Question: What level number is shown in red?
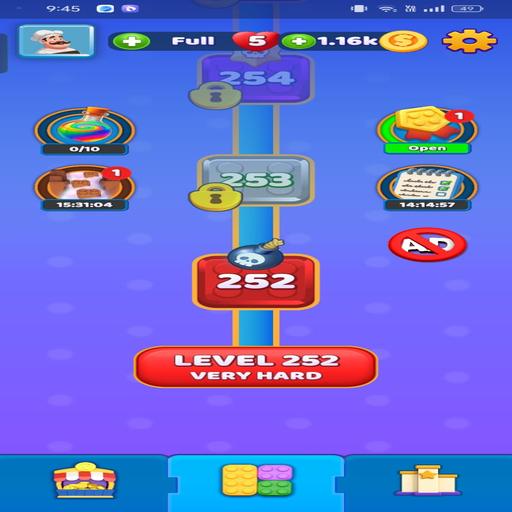
Answer: Level 252